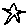
Label: star